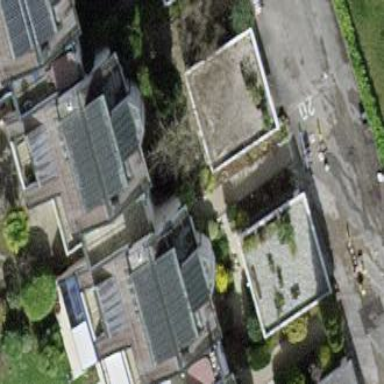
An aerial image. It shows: Terrace building.